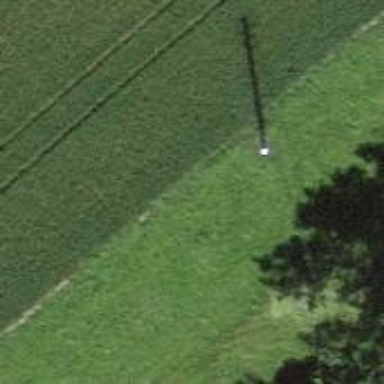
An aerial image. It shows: Power pole.